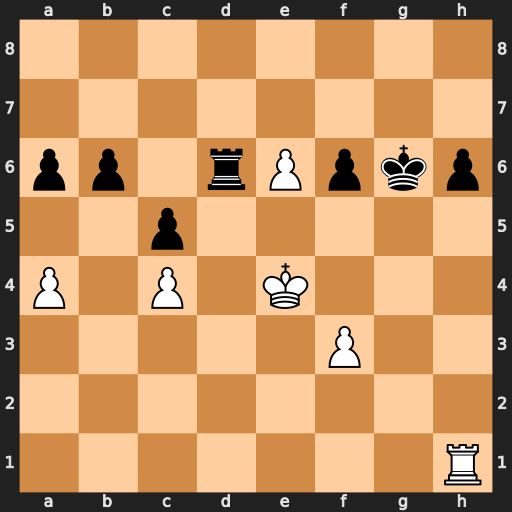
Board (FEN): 8/8/pp1rPpkp/2p5/P1P1K3/5P2/8/7R
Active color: w
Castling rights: -
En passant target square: -
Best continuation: Rg1+ Kh7 Kf5